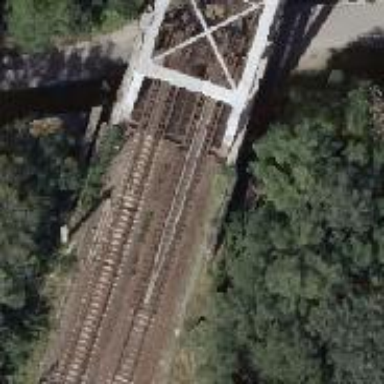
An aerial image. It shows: Railway with electrified contact lines running along embankment.